Field crop: tomato
Growth stage: 2
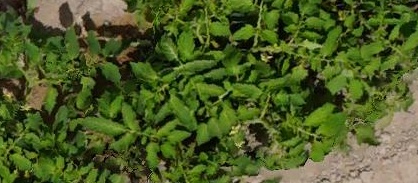
Species: tomato